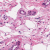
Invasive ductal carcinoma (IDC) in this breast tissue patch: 0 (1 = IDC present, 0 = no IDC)